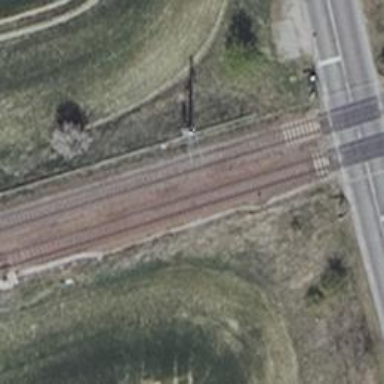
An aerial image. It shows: Railway signal.